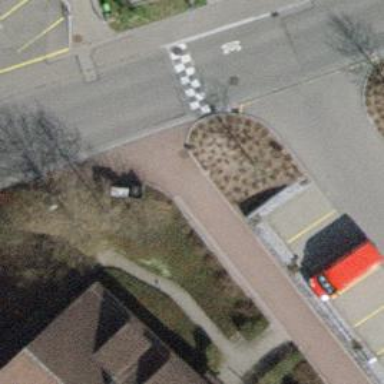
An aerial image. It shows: Kerb serving as barrier.